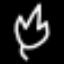
Label: leaf